Question: '''
var UserStore = Ext.create('Ext.data.JsonStore', {
model: 'VehicleModel',
autoLoad: true,
proxy: {
type: 'ajax',
url: 'get-vehicle.php',
api: {
create: 'insert-vehicle.php',
//read: 'http://visual04/ModuleGestion/php/Pays.php?action=read',
update: 'update-vehicle.php',
//destroy: 'http://visual04/ModuleGestion/php/Pays.php?action=destroy'
success: function(action){
Ext.MessageBox.show({
title: 'Information',
msg: action.result.message,
buttons: Ext.Msg.OK,
icon: Ext.MessageBox.INFO
});
},
failure: function(action){
Ext.MessageBox.show({
title: 'Error',
msg: action.result.message,
buttons: Ext.Msg.OK,
icon: Ext.MessageBox.ERROR
});
}
},
reader: {
type: 'json',
idProperty: '_id'
},
writer: {
type: 'json',
id: '_id'
}
}
});
'''
this is php update success return
'''
<?php
$data = file_get_contents("php://input");
//echo $data;
//$obj = var_dump(json_decode($data));
$obj = json_decode($data);
$_id = $obj->{'_id'};
$Plat_No = $obj->{'Plat_No'};
mysql_connect("localhost", "root", "Apacheah64") or die("Could not connect");
mysql_select_db("db_shuttlebus") or die("Could not select database");
$query = "UPDATE tbl_vehicle SET Plat_No ='". $Plat_No ."' WHERE _id=".$_id;
if (mysql_query($query)){
echo '{"success":true,"message":"Update Success !"}';
}else{
echo '{"success":false,"message":"Update Failed !"}';
}
?>
'''
this is fireBug has shown success, but why still can't pop up the message box?

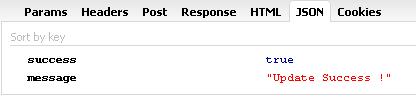
Answer: You need to define 'success' and 'failure' handlers in config object which you pass as parameter to 'store.sync()' method. Doucmentation: <URL>
'''
UserStore.sync({
success: function() {
// success sync state handler code
},
failure: function() {
// failure sync state handler code
}
})
'''